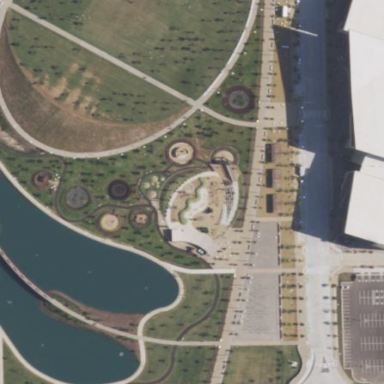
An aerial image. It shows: Lovely park for leisure and relaxation.